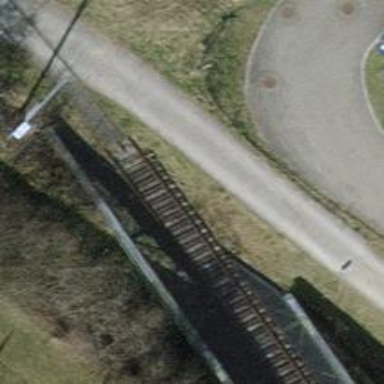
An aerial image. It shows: Railway bridge with electrified contact lines. It services single-track spur.